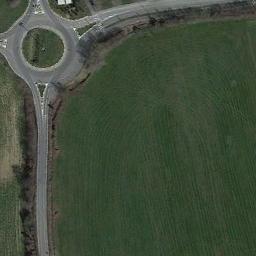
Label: roundabout